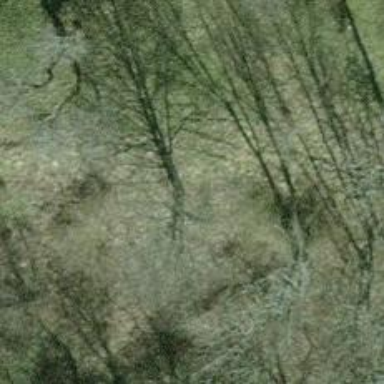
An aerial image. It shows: Beautiful tree in nature.